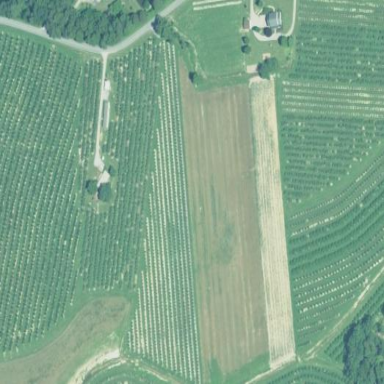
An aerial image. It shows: Orchard.